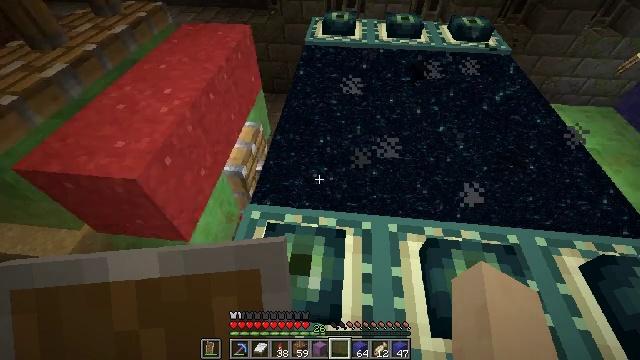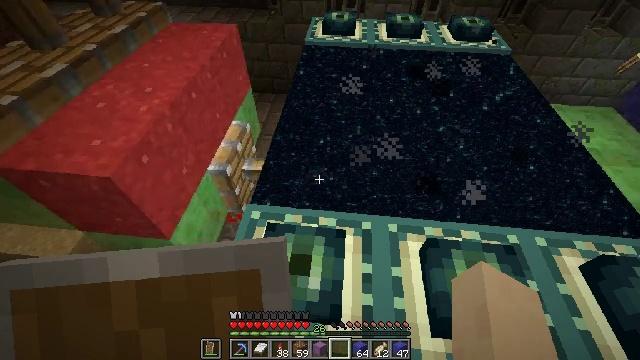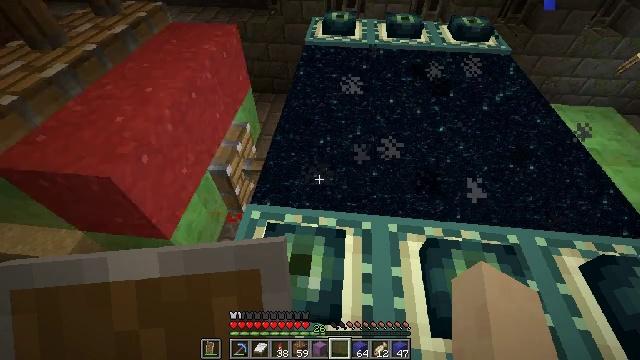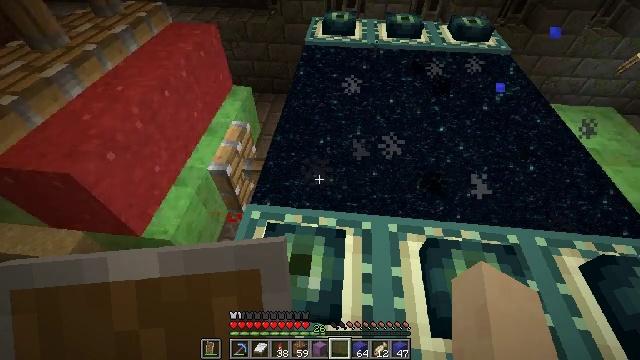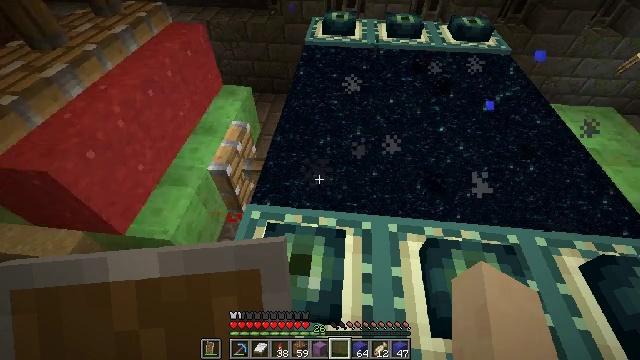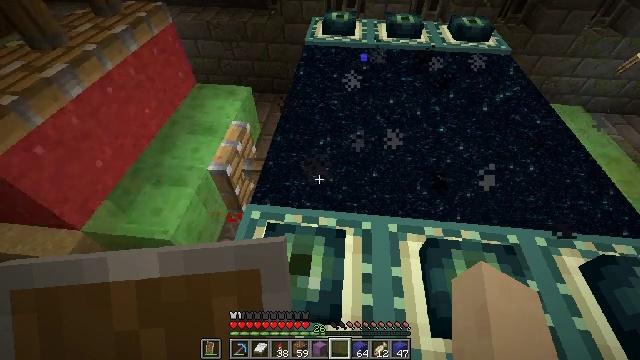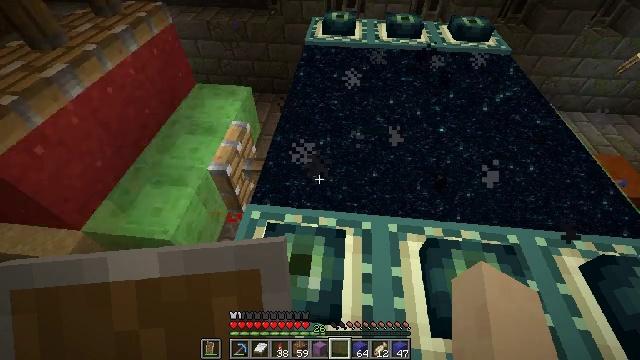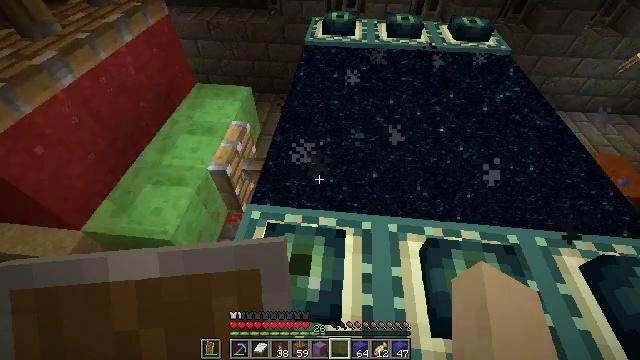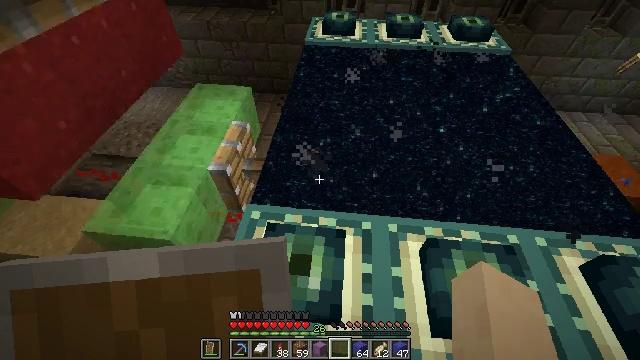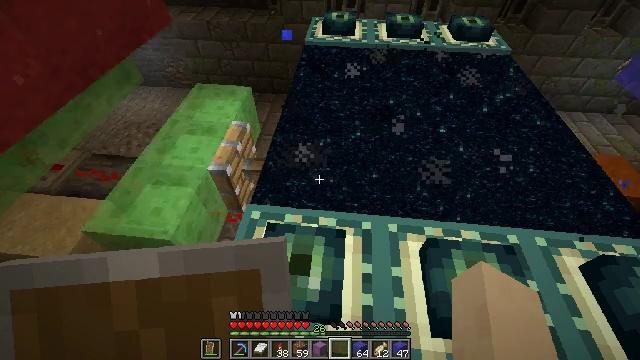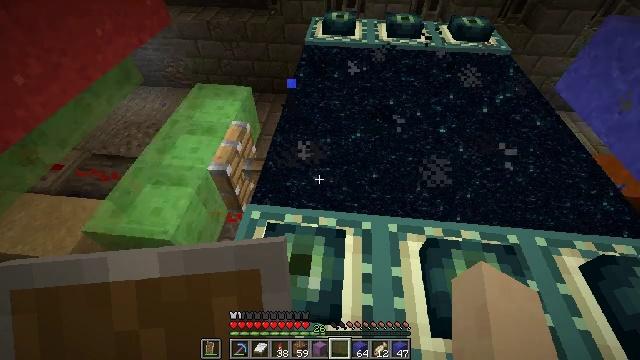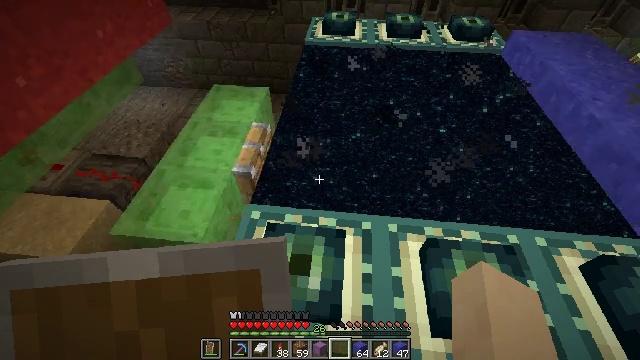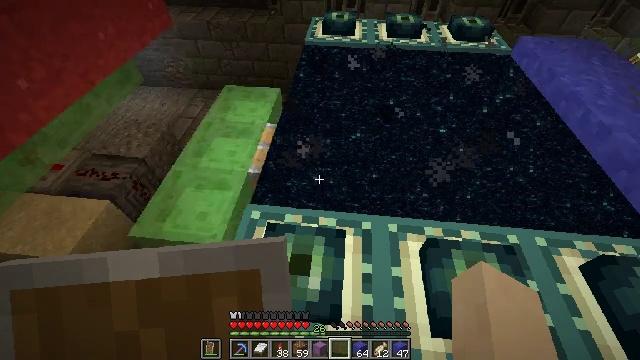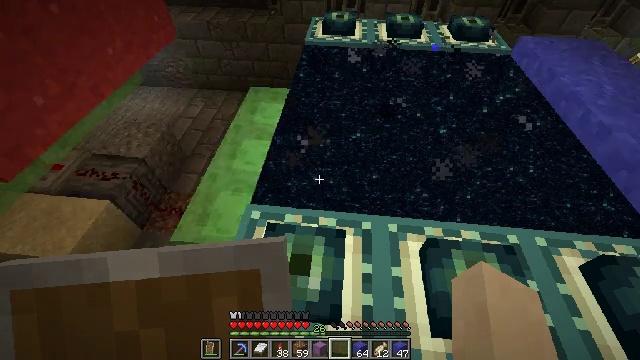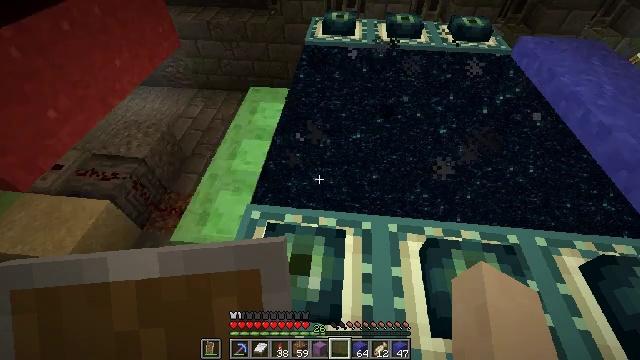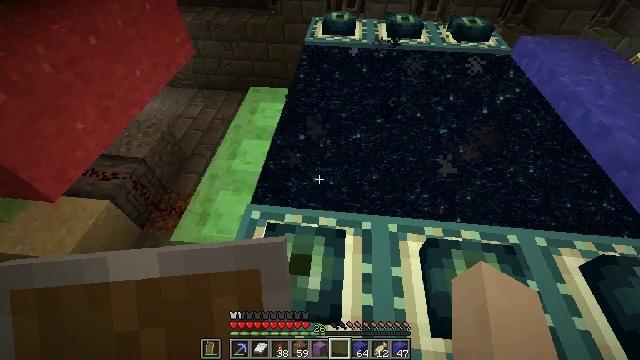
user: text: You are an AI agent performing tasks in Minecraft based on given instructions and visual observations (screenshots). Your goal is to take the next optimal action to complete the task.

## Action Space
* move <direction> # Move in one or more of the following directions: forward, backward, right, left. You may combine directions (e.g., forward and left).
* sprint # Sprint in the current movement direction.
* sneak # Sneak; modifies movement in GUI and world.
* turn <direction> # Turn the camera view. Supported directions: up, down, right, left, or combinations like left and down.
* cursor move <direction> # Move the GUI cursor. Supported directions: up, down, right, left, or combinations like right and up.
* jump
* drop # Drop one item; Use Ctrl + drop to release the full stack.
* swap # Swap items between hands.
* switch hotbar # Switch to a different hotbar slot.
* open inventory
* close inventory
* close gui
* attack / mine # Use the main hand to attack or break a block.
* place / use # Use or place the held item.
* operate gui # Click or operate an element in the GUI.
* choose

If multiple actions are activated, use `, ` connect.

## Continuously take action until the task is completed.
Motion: motion action
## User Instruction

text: Break the red concrete powder to collect it.
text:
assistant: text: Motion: no_op
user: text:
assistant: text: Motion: no_op
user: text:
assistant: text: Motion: no_op
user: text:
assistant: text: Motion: no_op
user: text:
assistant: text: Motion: no_op
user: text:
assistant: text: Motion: no_op
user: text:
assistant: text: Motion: no_op
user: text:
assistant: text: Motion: no_op
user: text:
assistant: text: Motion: no_op
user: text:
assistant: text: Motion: no_op
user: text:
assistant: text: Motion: no_op
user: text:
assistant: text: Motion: no_op
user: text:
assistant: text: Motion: no_op
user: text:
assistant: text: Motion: no_op
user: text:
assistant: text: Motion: no_op
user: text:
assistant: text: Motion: no_op
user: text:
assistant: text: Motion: no_op
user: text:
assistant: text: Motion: no_op
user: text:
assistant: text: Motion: no_op
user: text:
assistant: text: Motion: no_op
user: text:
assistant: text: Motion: no_op
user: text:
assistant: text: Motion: no_op
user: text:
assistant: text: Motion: no_op
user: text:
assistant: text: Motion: no_op
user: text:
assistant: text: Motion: no_op
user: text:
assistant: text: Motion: no_op
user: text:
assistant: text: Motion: no_op
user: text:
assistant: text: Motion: no_op
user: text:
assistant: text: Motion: no_op
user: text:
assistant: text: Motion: no_op